Interaction volume radius: 5 \u00c5
Interaction volume height: 45 \u00c5
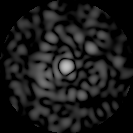
Disorder parameter: 0.8491